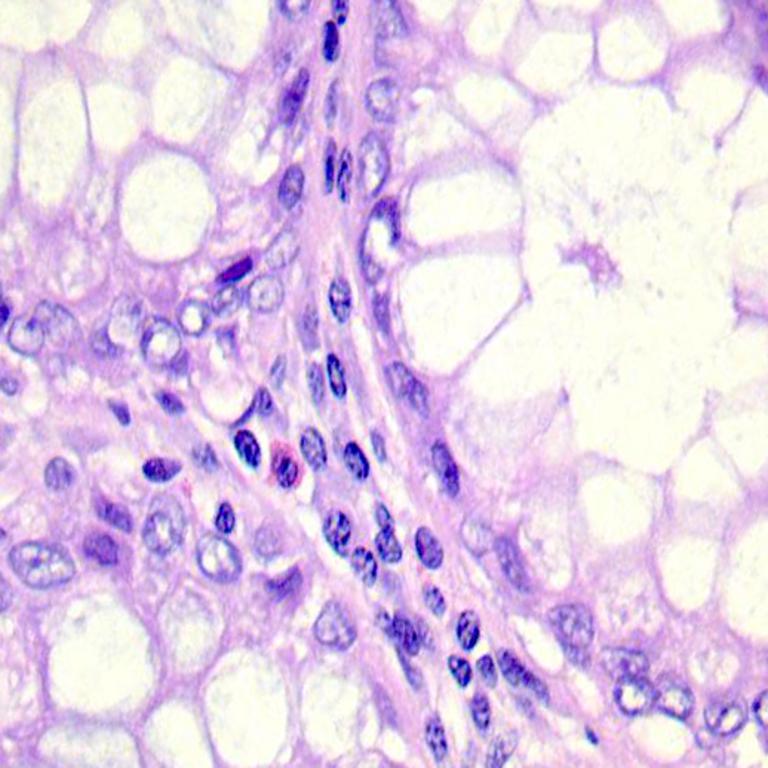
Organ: colon
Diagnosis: benign